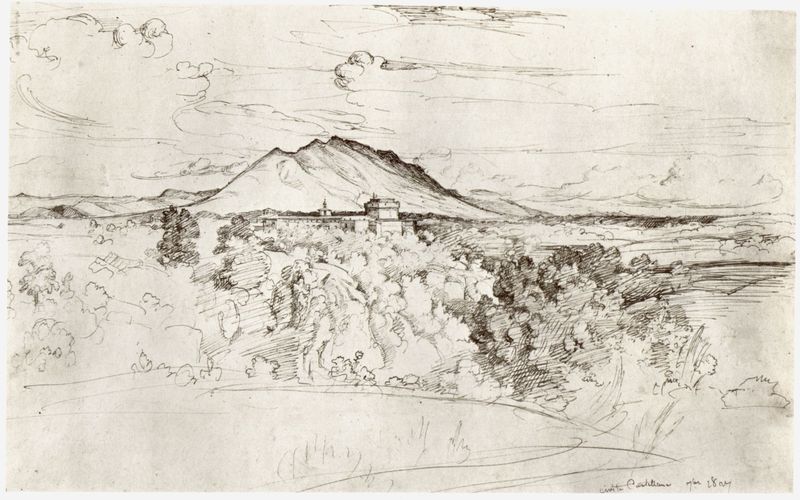
Titel: Monte Soracte, von Cività Castellana aus gesehen
Künstler: Jean Baptiste Camille Corot
Standort: Cambridge (Massachusetts)
Institution: Fogg Art Museum
Schlagwörter: baum, berg, feder, felsen, himmel, schatten, wasser, weiß, wolken, bäume, landschaft, see, bewegung, grau, hell, licht, schwarz, skizze, zeichnung, ausblick, dach, gebäude, haus, schloss, weg, wiese, wolke, architektur, stein, signatur, ebene, horizont, hügel, natur, wind, busch, büsche, kirche, pflanzen, kontrast, tal, wald, turm, aussicht, papier, italien, datierung, berge, fels, gebirge, gipfel, mauer, vegetation, linien, romantik, datum, zinnen, panorama, tusche, unterschrift, burg, kloster, linie, festung, befestigt, schwarzweiss, schraffur, radierung, konturen, dynamik, bleistift, entwurf, unvollendet, lanschaft, reise, stadtmauer, freilicht, mittelalterlich, details, federzeichnung, vorzeichnung, reiseskizze, landschaftsskizze, signe, fortifikation, lichtt, erkennungszeichen, kein detail, keine details